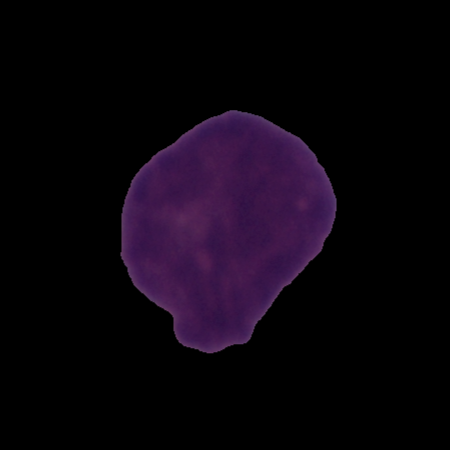
Label: cancer